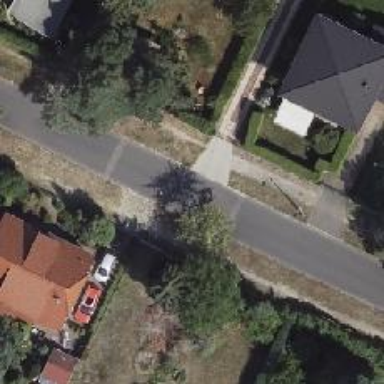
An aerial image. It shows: Residential road with asphalt surface.